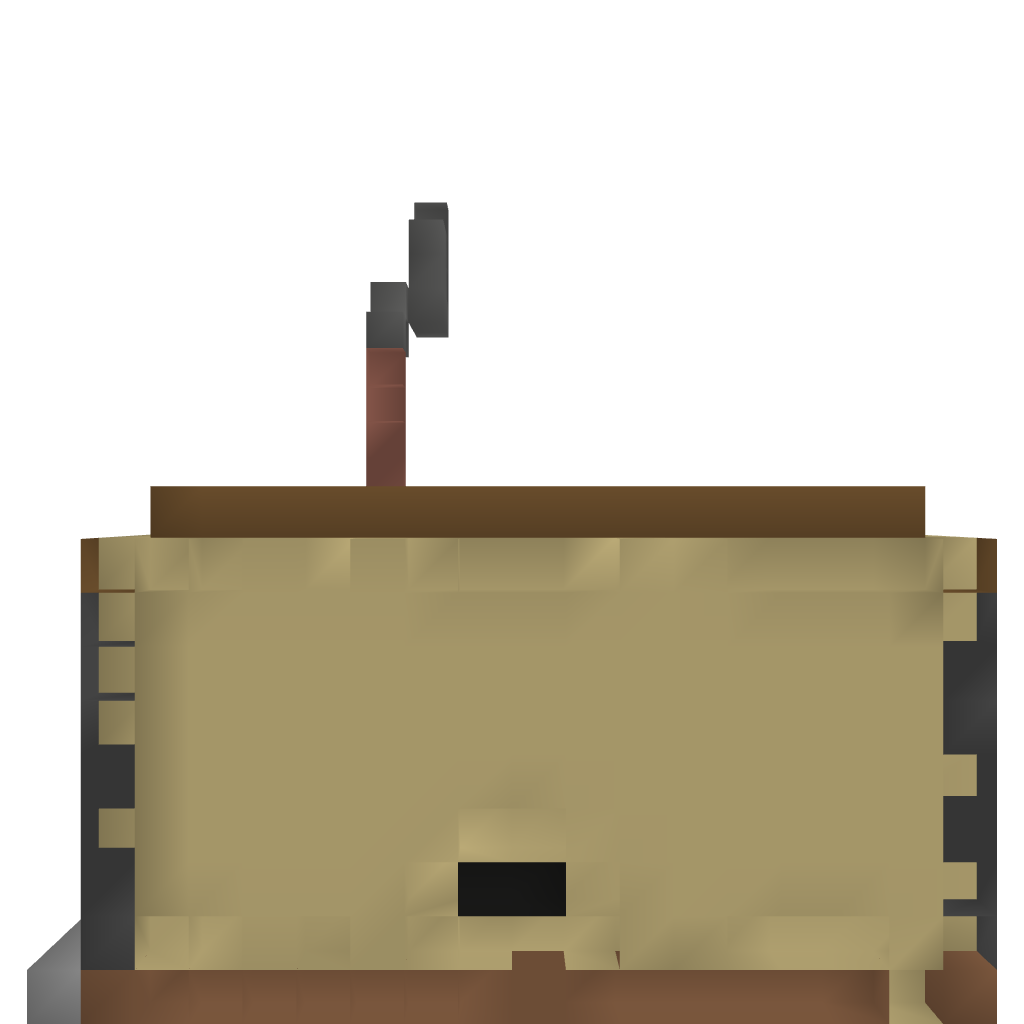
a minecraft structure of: Modern house